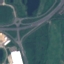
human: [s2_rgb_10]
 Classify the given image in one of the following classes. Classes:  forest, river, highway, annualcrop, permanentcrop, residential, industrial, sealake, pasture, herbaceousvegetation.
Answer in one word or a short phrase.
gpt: Highway